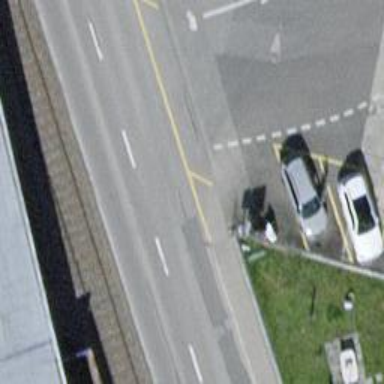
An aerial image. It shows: Public transport stop position.